Interaction volume radius: 5 \u00c5
Interaction volume height: 25 \u00c5
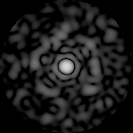
Disorder parameter: 0.7867